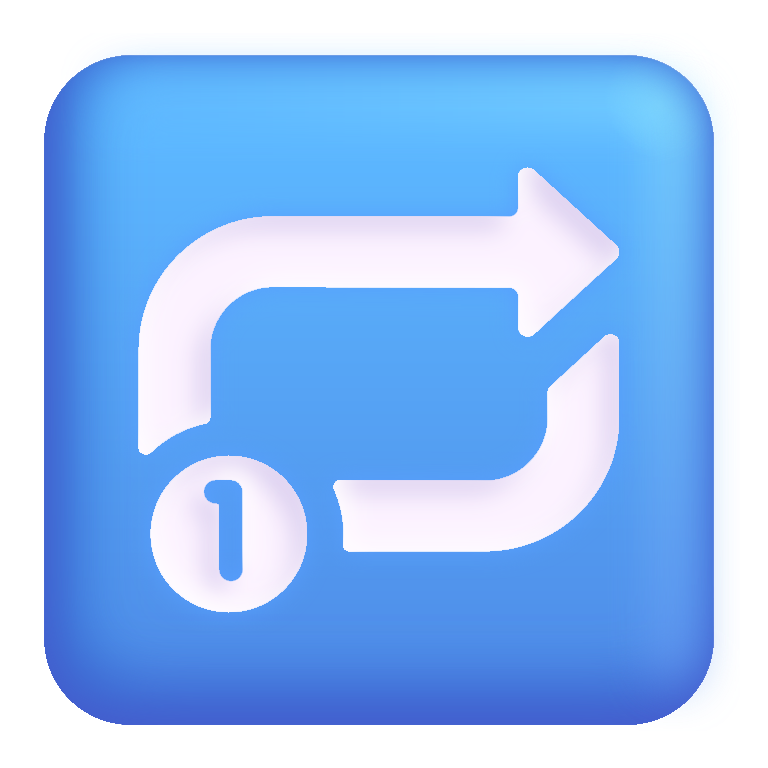
repeat single button color